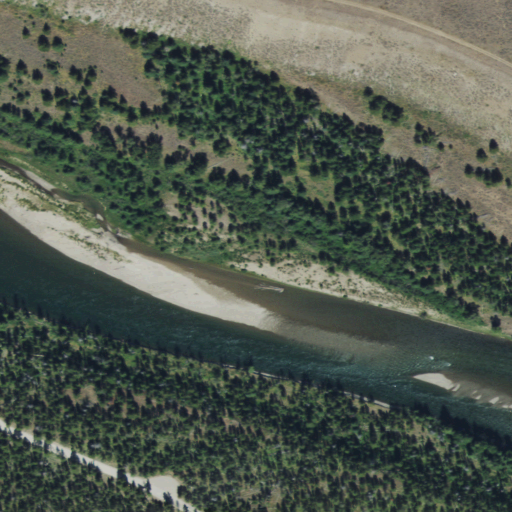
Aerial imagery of bar in Wyoming named Deadmans Bar containing shrub, woody wetlands, evergreen forest, open water, open development, herbaceous wetlands, grassland, medium intensity development, and low intensity development